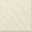
Piece: xx